The plot is a Morlet-wavelet scalogram of a rotor-rig vibration measurement. Classify the rotor condition as one of: normal, misalignment, unbalance, looseness.
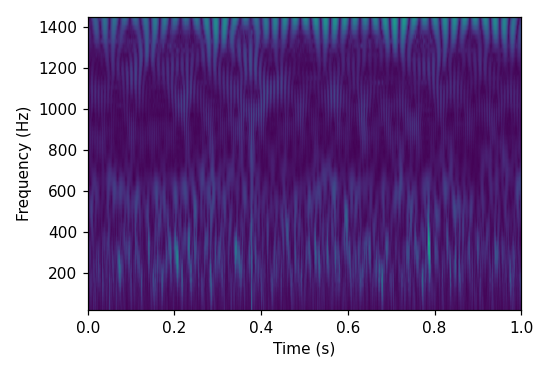
Answer: unbalance